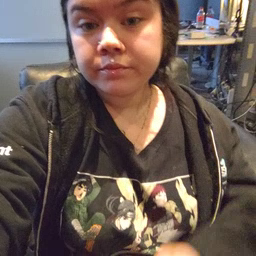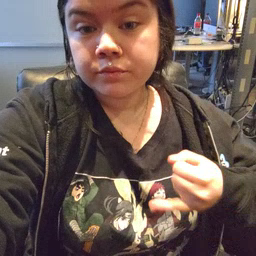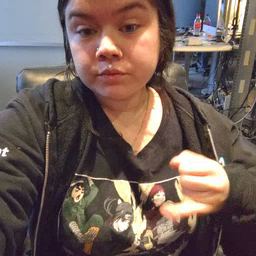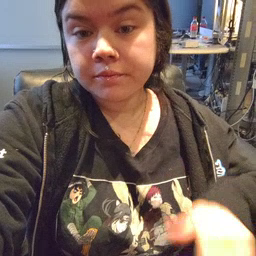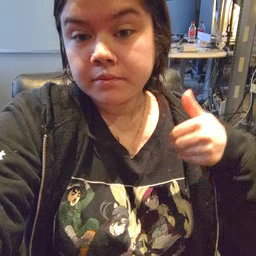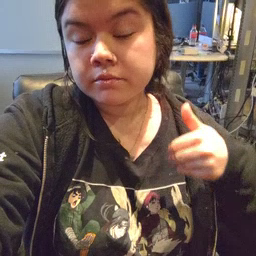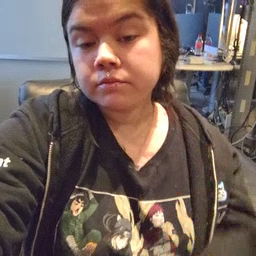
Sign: jeans